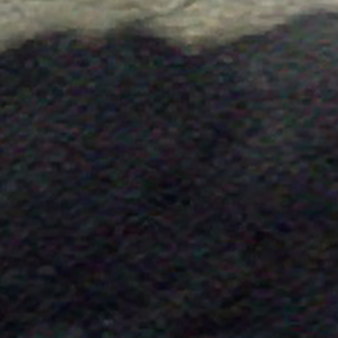
Label: other